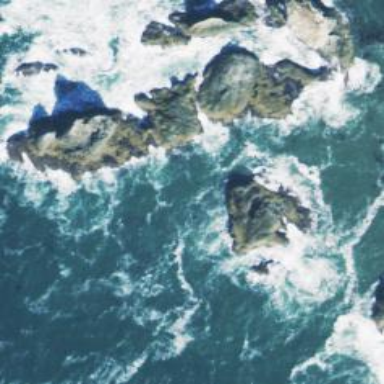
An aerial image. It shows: Islet along the natural coastline.